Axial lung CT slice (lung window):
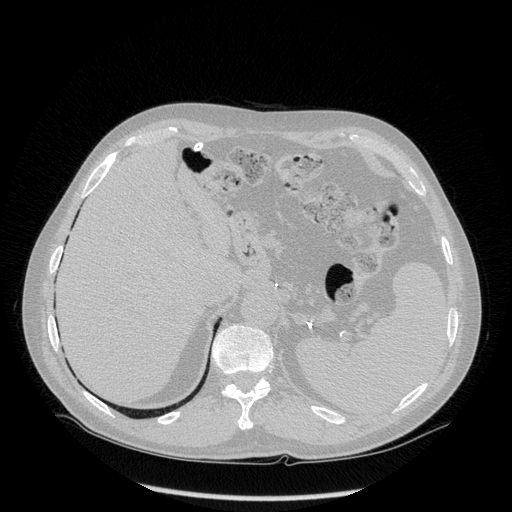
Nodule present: no